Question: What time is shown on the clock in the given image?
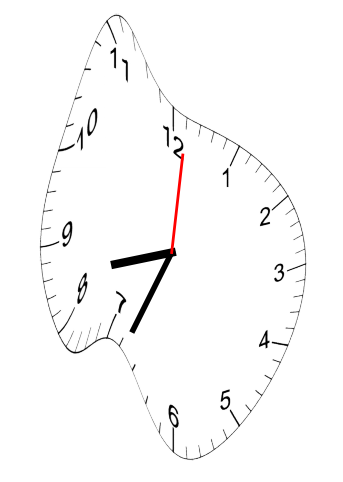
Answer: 08:34:01